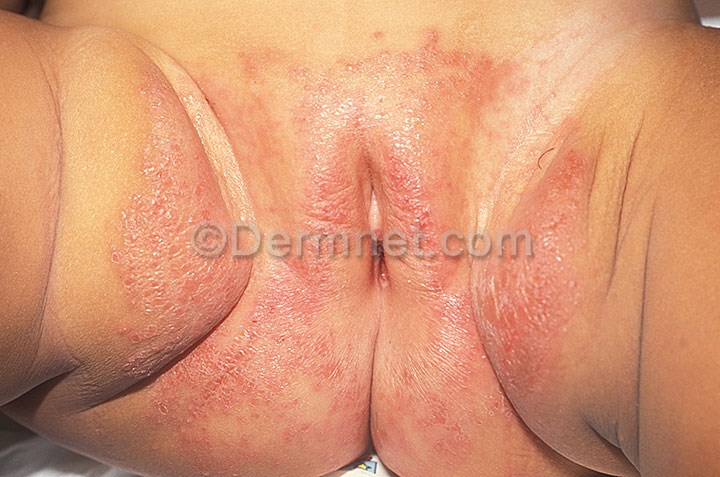
Disease: Tinea Ringworm Candidiasis and other Fungal Infections